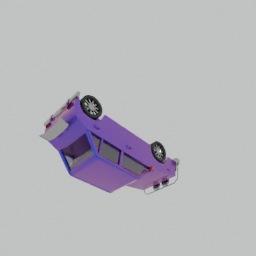
Label: mechanical